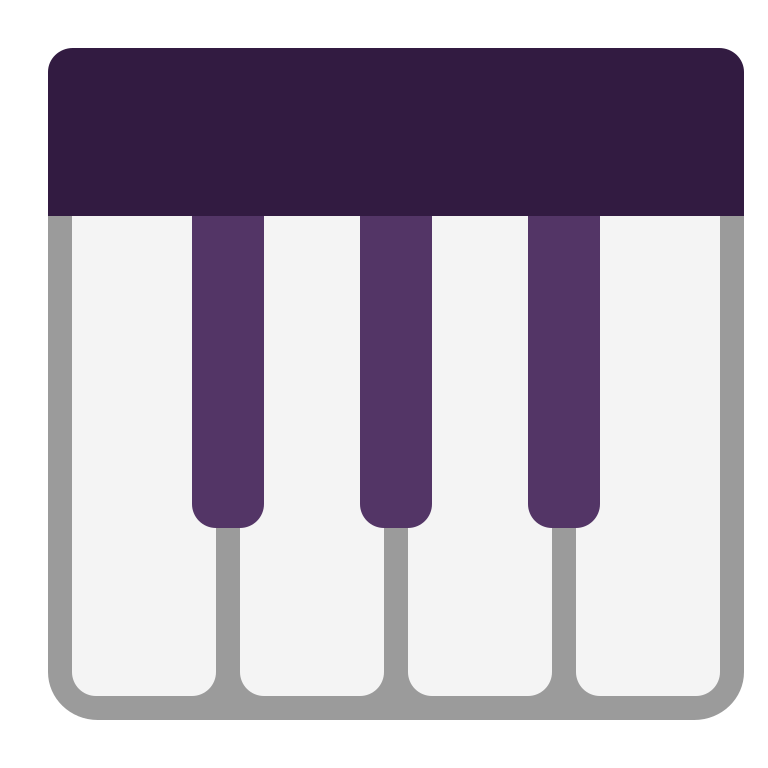
musical keyboard flat